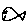
Label: fish